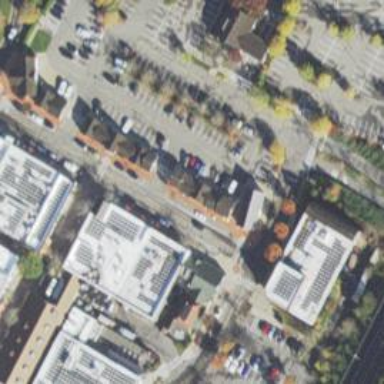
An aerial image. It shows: Parking space is available.